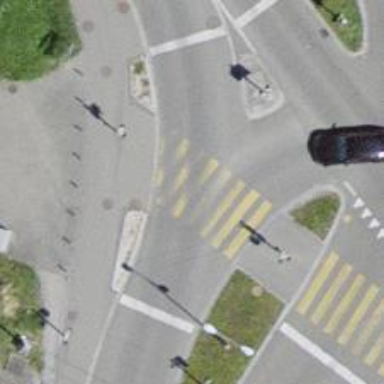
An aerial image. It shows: Road crossing with traffic signals.